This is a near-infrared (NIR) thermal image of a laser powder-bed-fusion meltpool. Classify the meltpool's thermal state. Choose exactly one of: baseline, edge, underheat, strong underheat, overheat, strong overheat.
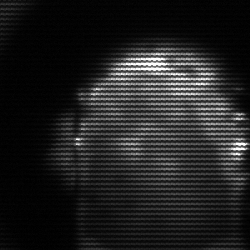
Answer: baseline